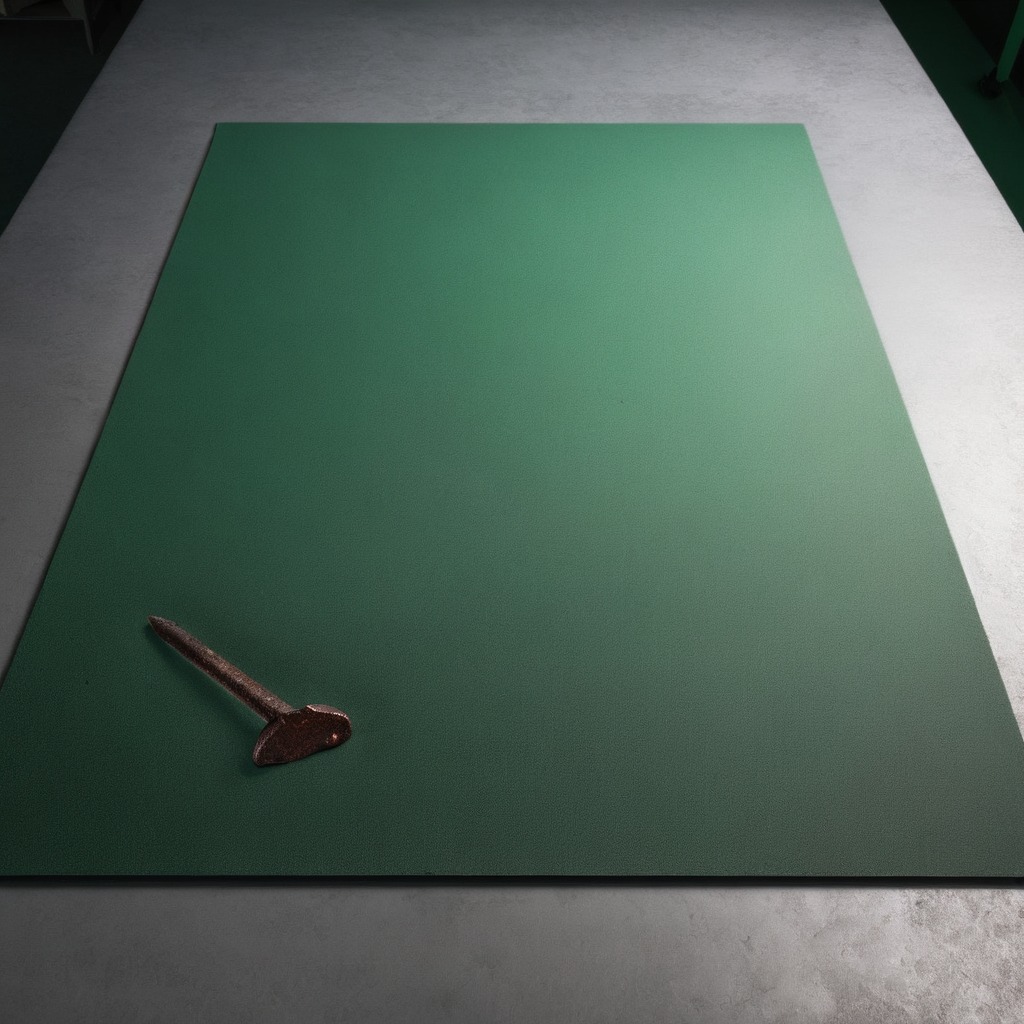
A nail is lying on the clean granite tabletop.